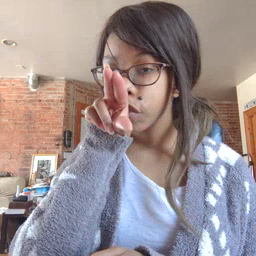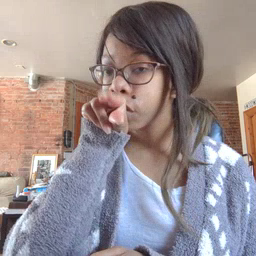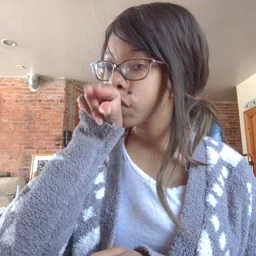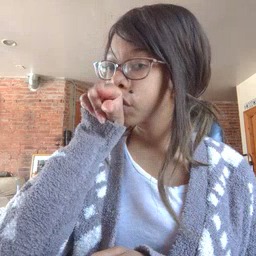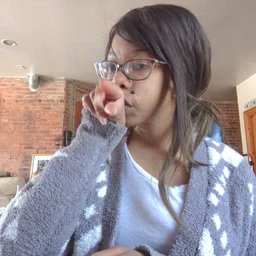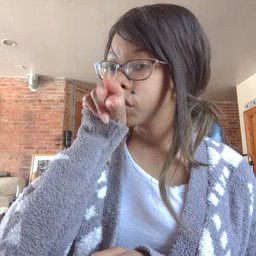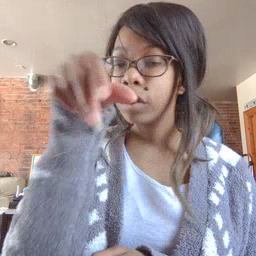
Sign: duck